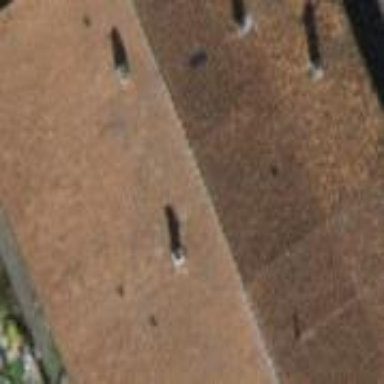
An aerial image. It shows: Building with tile roof.